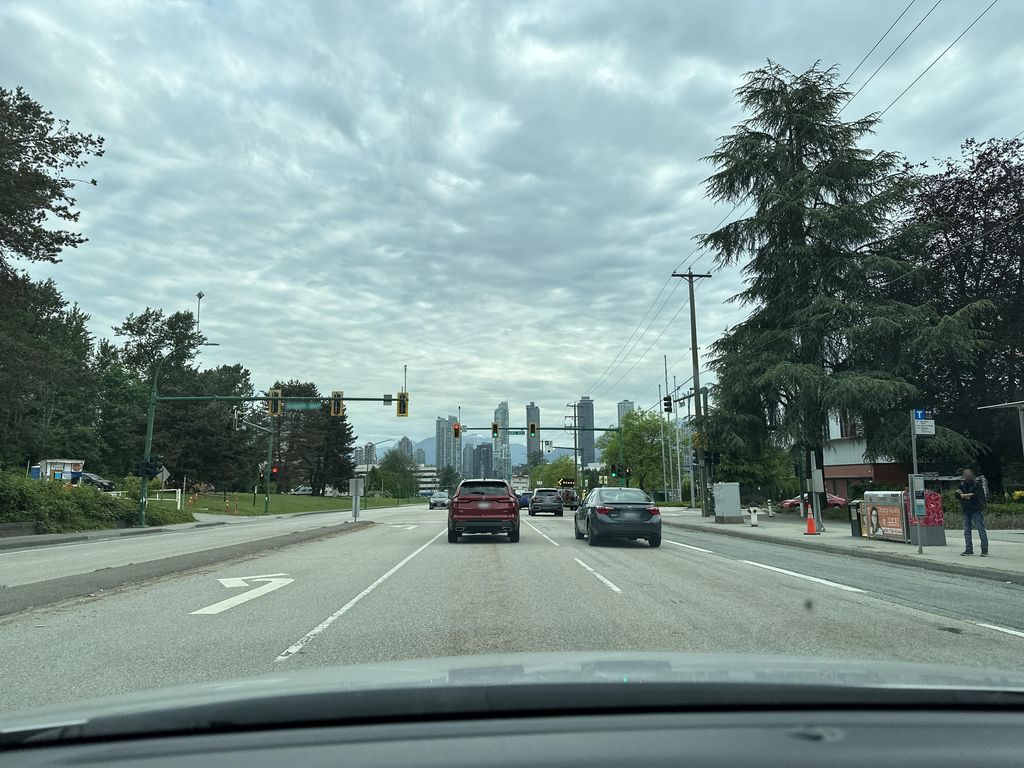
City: vancouver